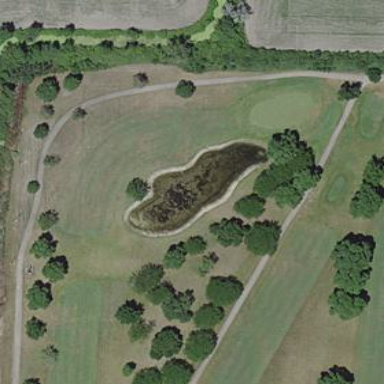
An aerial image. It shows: Picturesque scene of golf course with lateral water hazard.